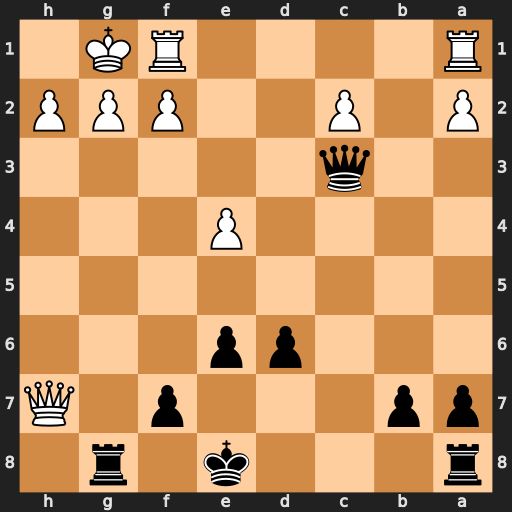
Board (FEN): r3k1r1/pp3p1Q/3pp3/8/4P3/2q5/P1P2PPP/R4RK1
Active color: b
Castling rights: q
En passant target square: -
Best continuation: Rh8 Qxh8+ Qxh8